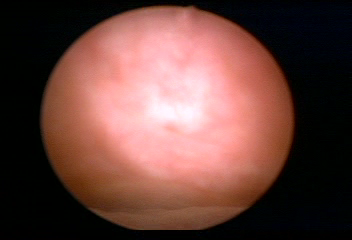
Modality: WLC
Class: Normal mucosa
Bladder cancer association: No